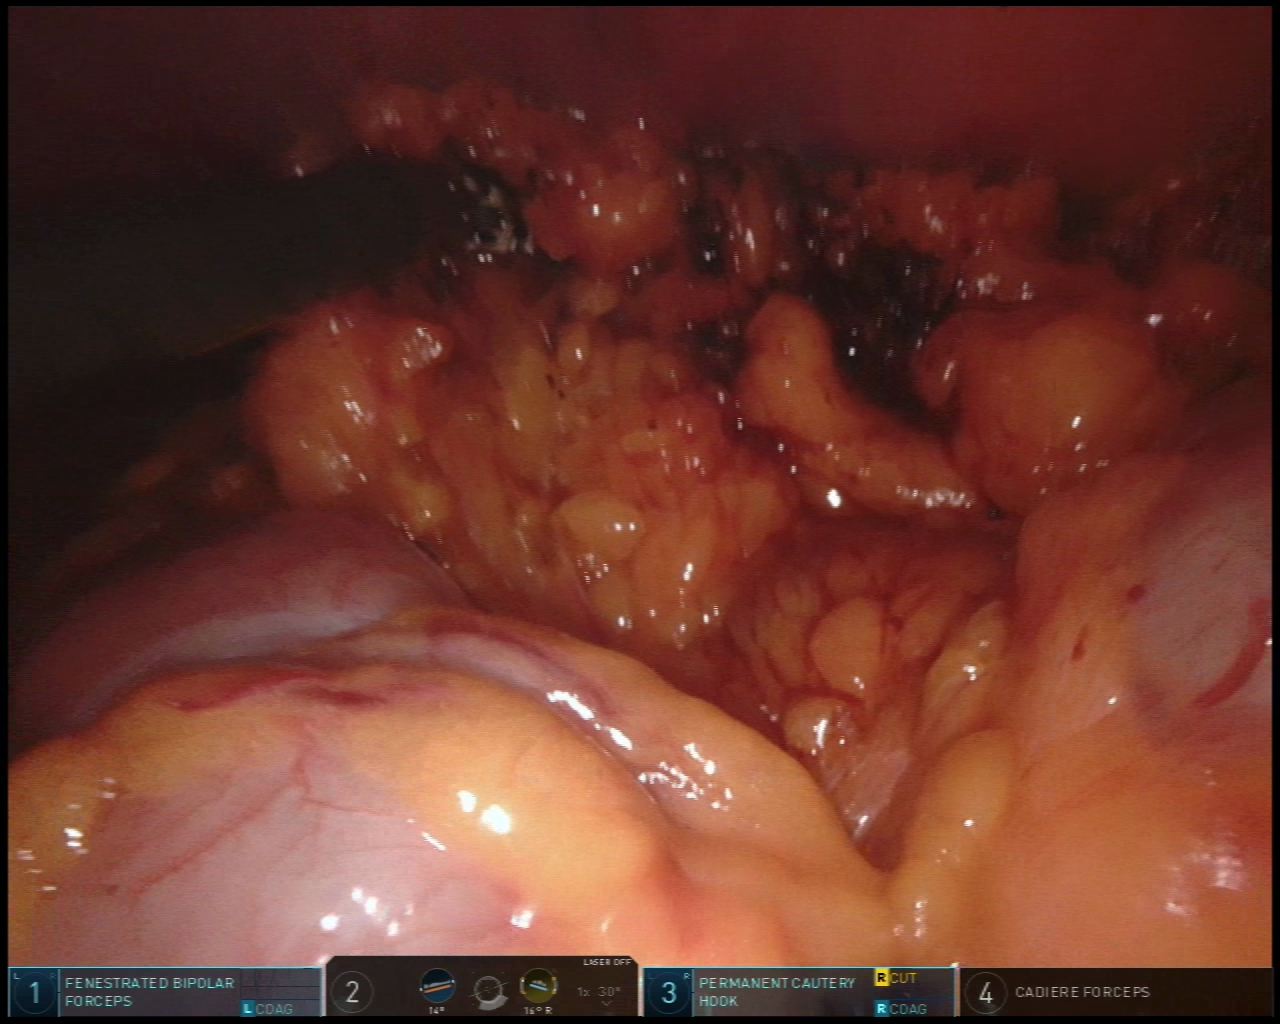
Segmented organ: colon
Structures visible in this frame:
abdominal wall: yes
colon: yes
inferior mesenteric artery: no
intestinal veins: no
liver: no
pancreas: no
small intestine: no
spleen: no
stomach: no
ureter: no
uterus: no
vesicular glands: no